高一 · 度量几何学
下列不能确定两个平面垂直的是( )
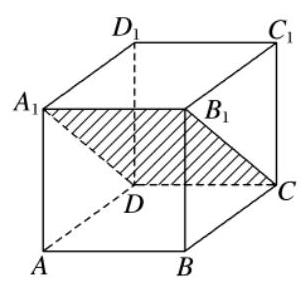
两个平面相交, 所成二面角是直二面角

B. 一个平面垂直于另一个平面内的一条直线

C. 一个平面经过另一个平面的一条垂线

D. 平面 $\alpha$ 内的直线 $a$ 垂直于平面 $\beta$ 内的直线 $b$
答案: D
解析: 如图所示, 在正方体 $A B C D-A_{1} B_{1} C_{1} D_{1}$ 中, 平面 $A_{1} B_{1} C D$ 内的直线 $A_{1} B_{1}$ 垂直于平面 $A B C D$ 内的一条直线 $B C$, 但平面 $A_{1} B_{1} C D$ 与平面 $A B C D$ 显然不垂直.